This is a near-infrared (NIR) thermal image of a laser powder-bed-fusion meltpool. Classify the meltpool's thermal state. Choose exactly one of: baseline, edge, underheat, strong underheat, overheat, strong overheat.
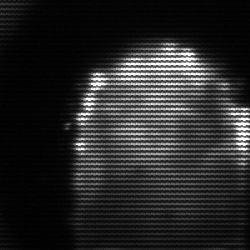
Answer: baseline